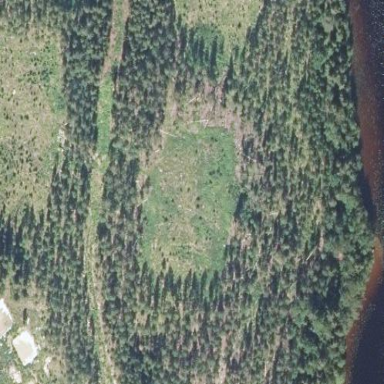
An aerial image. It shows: Clearcut area with scrub vegetation.